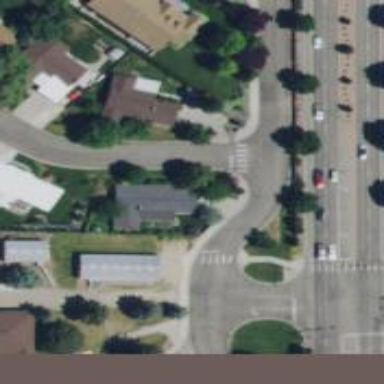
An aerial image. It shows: Marked crossing on footway.